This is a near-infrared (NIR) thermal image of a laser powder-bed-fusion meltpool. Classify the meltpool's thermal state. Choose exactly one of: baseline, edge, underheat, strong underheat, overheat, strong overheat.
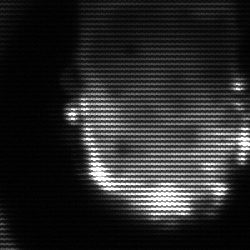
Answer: baseline